Brain MRI, t2w sequence, axial 2D slice.
Patient: age 38, sex F, weight 95 kg, height 1.95 m
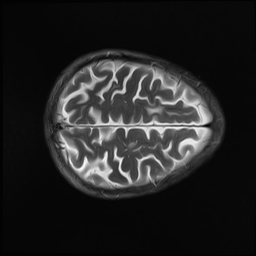